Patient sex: M
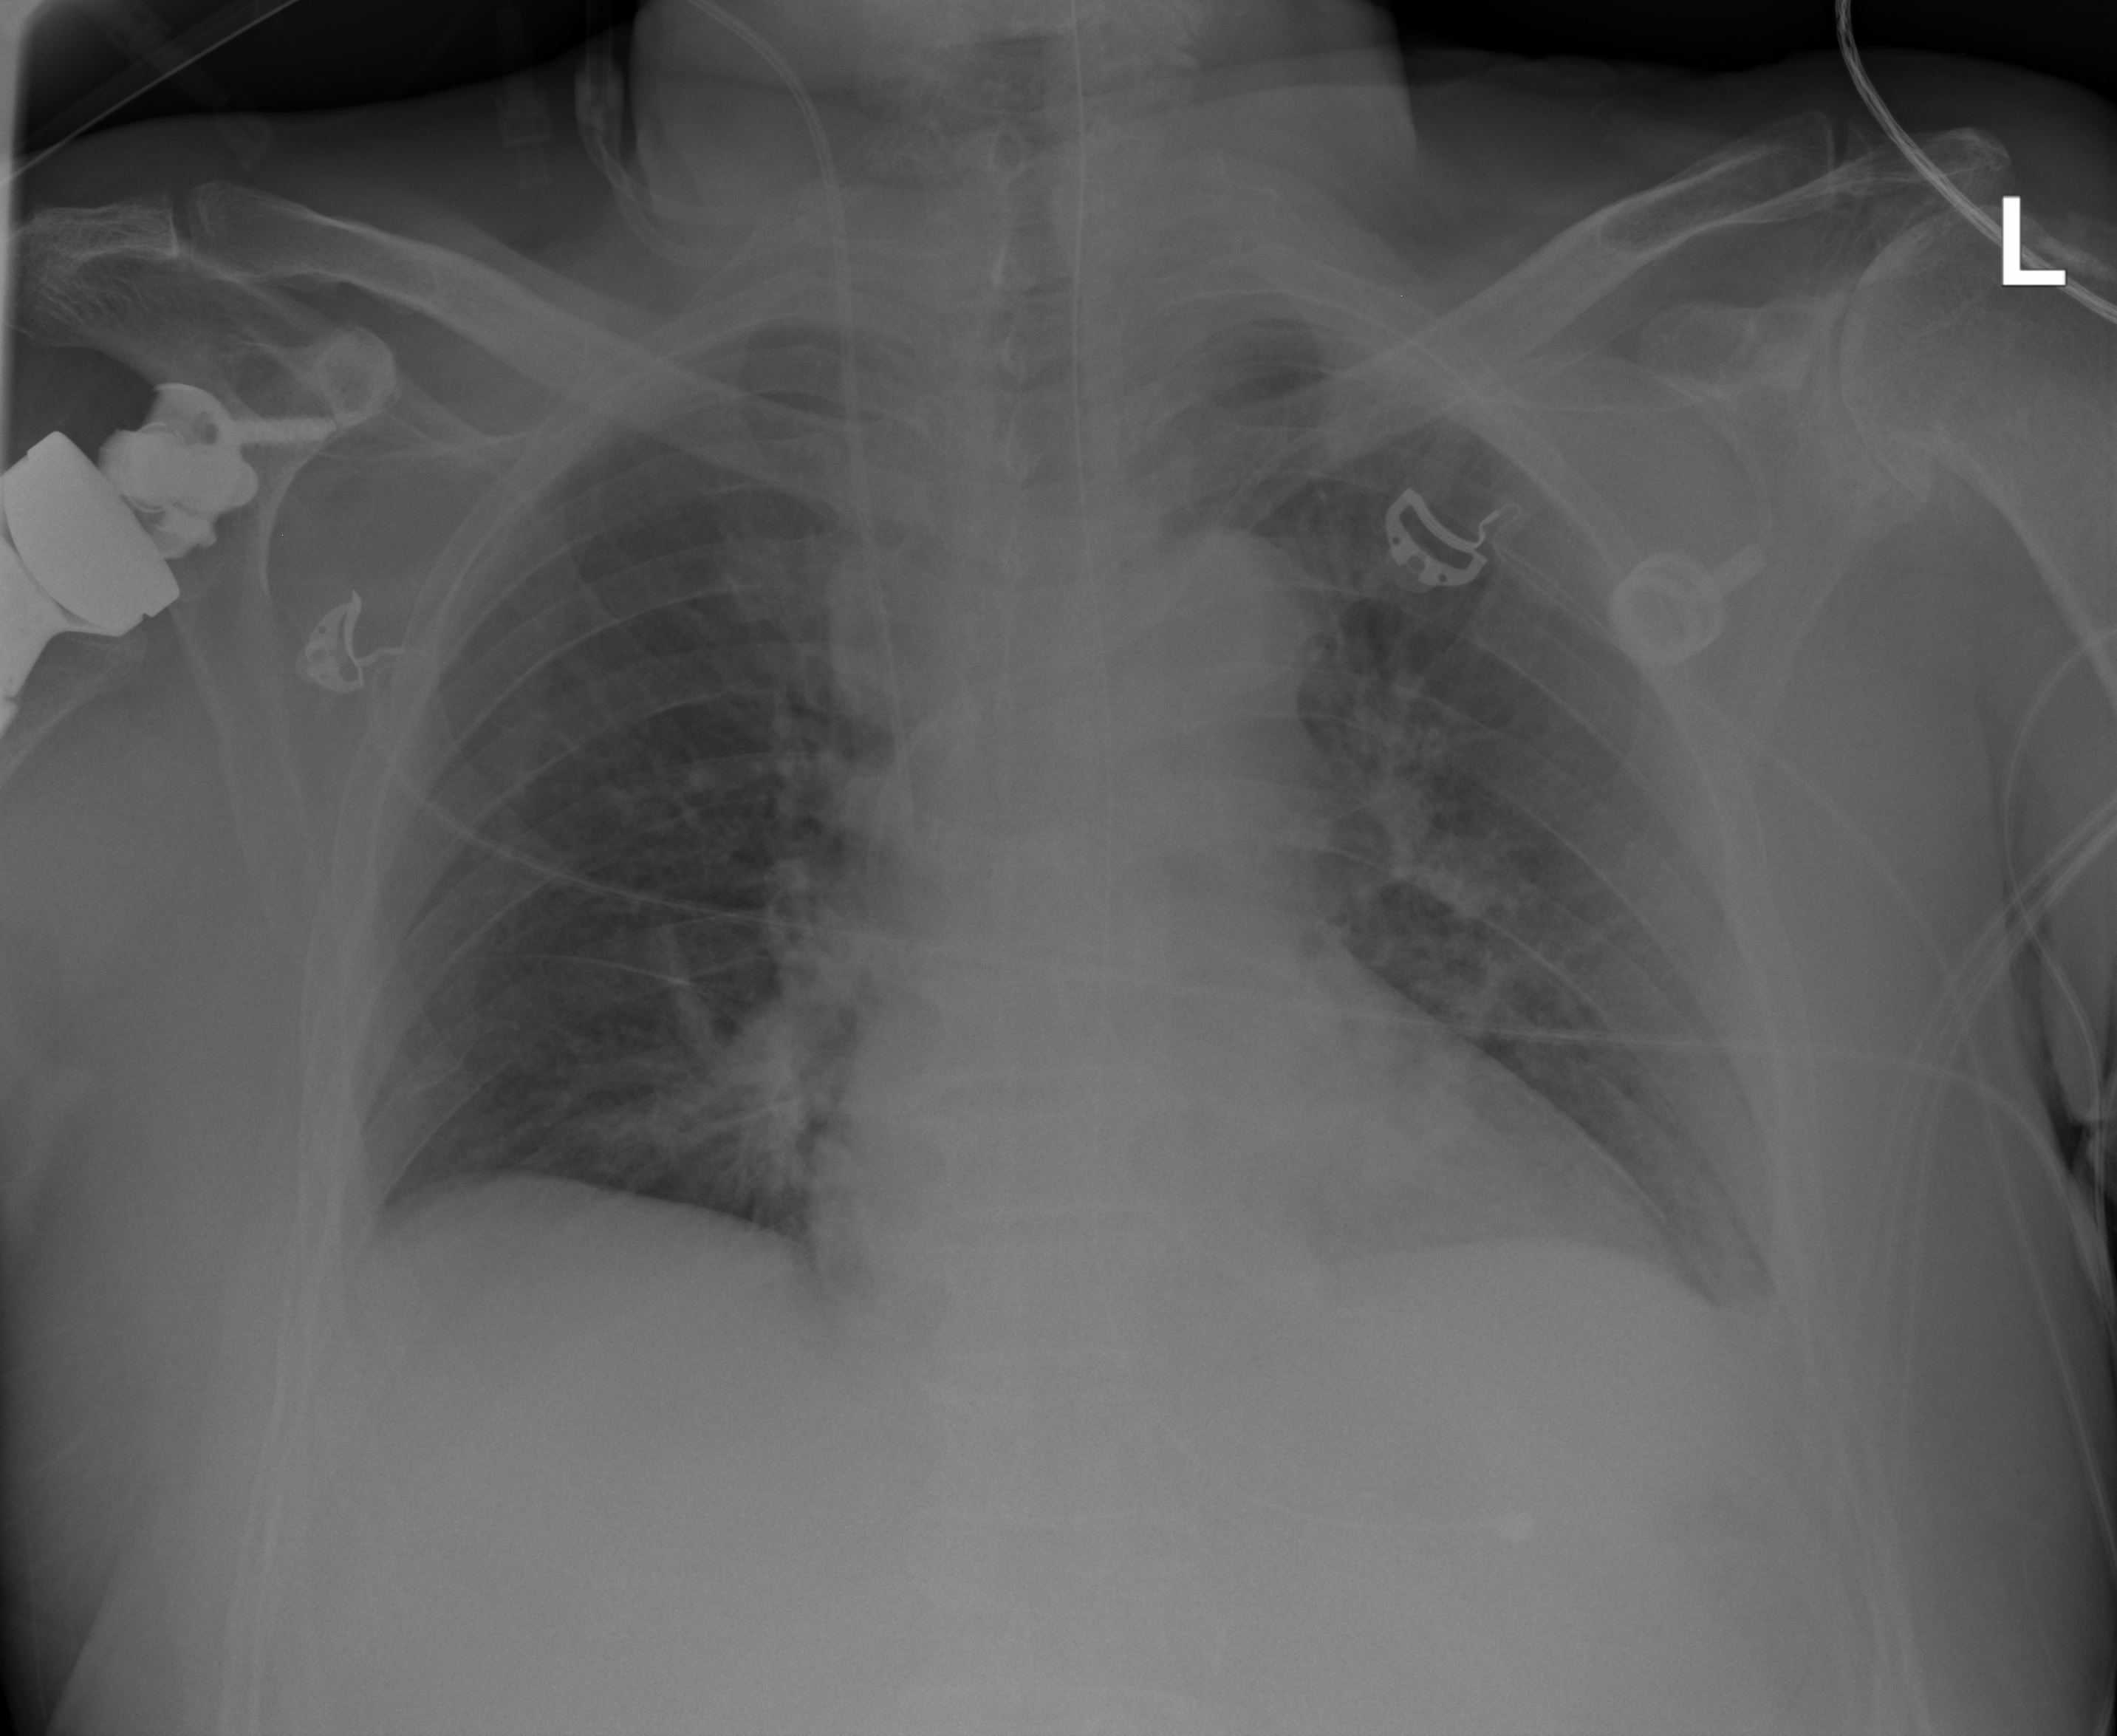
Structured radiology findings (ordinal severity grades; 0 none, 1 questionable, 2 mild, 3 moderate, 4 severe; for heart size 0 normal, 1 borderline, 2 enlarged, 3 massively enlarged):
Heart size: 0
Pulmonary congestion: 2
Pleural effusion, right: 2
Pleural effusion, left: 2
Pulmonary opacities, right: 1
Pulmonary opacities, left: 1
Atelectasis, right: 2
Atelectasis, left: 2